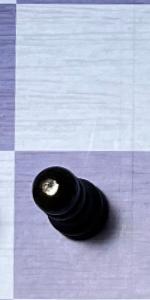
Label: Pawn_Black